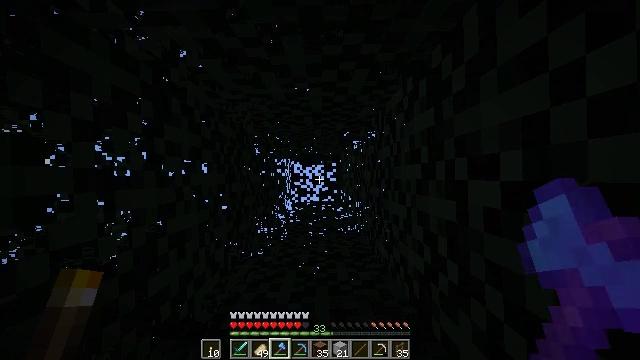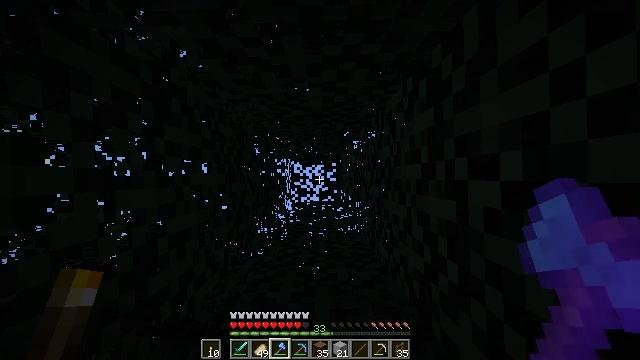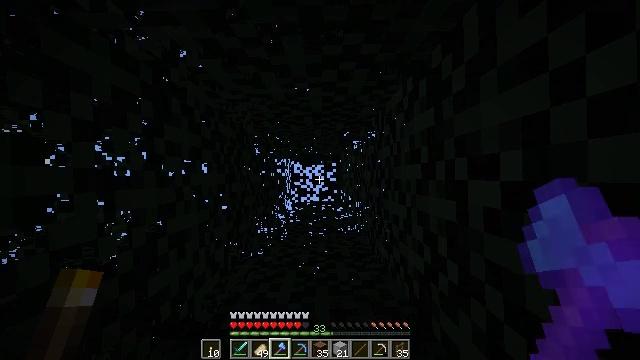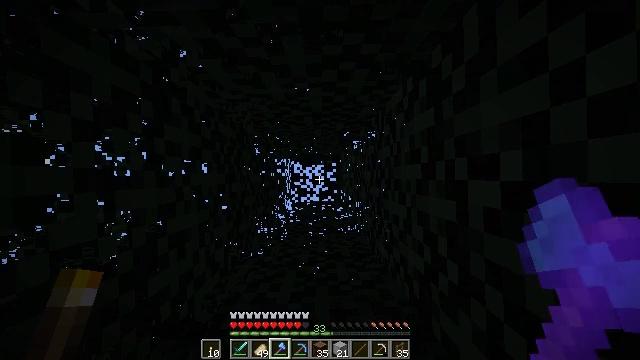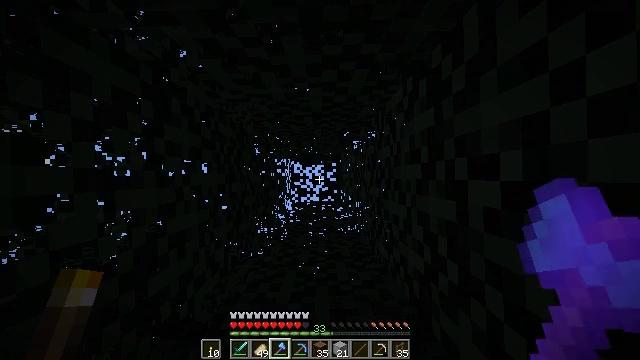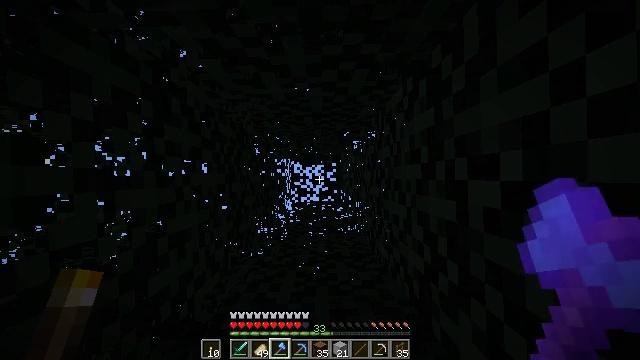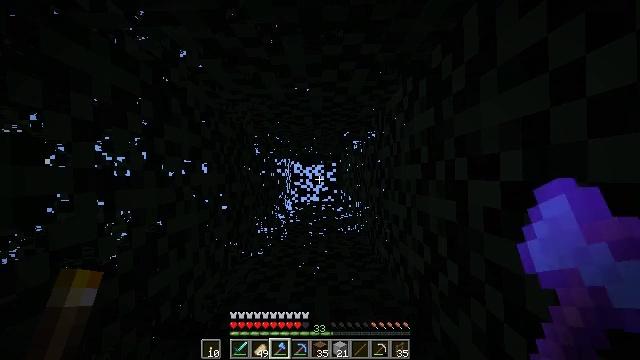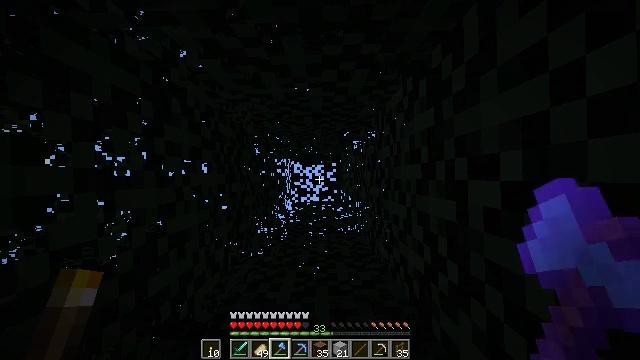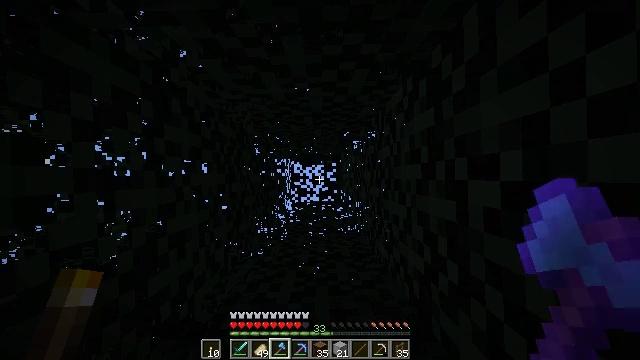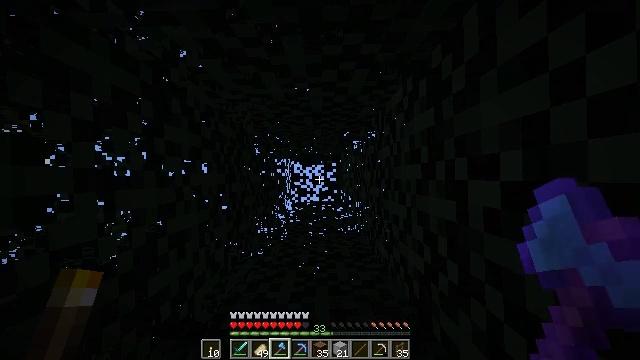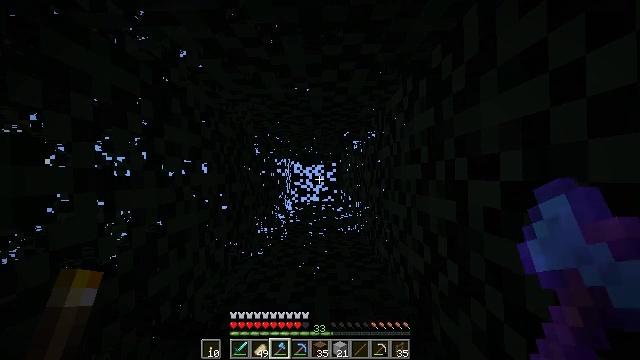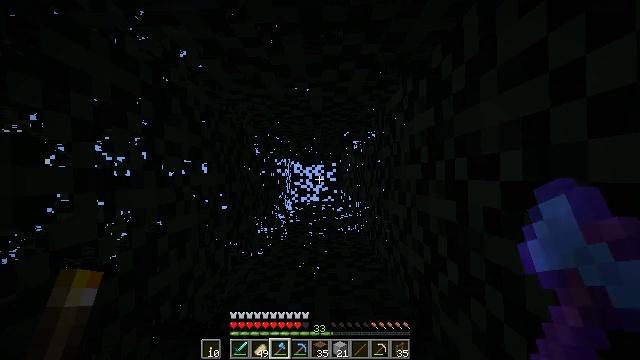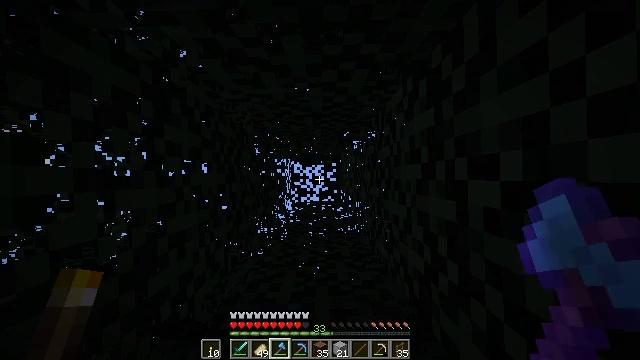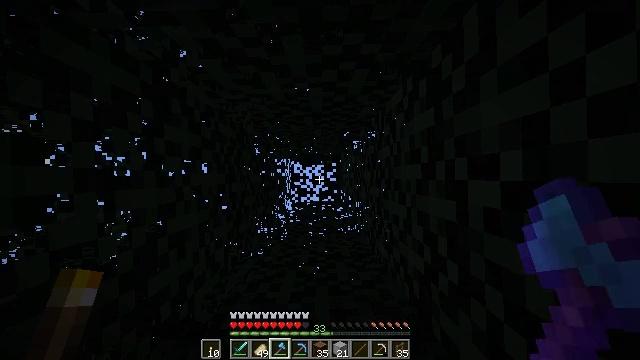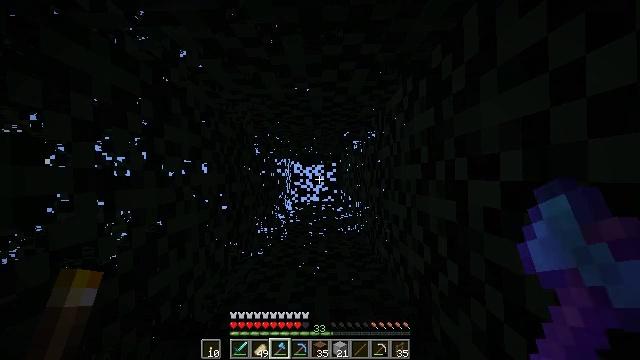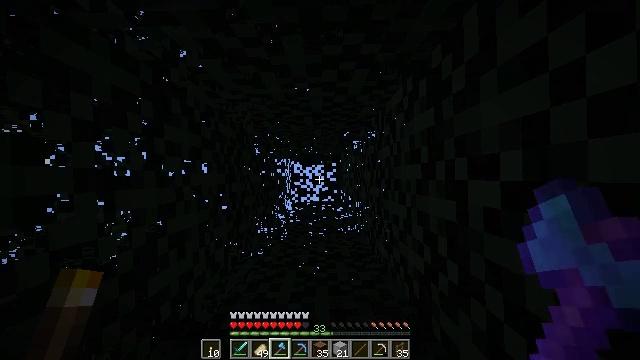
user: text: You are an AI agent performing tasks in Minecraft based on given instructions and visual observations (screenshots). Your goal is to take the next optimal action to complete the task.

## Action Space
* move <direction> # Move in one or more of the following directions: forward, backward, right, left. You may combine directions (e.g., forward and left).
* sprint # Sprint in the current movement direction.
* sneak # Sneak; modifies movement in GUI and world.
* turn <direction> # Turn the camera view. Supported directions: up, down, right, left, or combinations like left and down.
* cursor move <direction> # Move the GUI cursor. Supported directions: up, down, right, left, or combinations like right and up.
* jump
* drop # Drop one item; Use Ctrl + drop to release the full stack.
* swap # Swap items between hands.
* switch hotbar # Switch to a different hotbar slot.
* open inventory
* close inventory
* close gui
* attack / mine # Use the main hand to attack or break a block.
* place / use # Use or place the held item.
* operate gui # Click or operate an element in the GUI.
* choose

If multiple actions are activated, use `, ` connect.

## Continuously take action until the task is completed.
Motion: motion action
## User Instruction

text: Disassemble the brown bed.
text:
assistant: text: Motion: no_op
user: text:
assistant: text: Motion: no_op
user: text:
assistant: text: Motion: no_op
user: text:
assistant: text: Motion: no_op
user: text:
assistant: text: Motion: no_op
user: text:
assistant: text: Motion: no_op
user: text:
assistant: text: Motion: no_op
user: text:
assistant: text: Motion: no_op
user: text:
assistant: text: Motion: no_op
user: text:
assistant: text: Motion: no_op
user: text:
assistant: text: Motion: no_op
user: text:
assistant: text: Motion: no_op
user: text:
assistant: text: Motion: no_op
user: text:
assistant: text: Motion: no_op
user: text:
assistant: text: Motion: no_op
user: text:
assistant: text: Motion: no_op
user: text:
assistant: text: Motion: no_op
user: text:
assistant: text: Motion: no_op
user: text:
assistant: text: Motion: no_op
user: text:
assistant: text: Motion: no_op
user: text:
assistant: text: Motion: no_op
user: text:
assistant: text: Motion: no_op
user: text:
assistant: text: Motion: no_op
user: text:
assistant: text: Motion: no_op
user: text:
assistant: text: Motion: no_op
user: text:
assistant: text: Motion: no_op
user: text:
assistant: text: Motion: no_op
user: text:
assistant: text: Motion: no_op
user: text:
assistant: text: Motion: no_op
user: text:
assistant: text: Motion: no_op